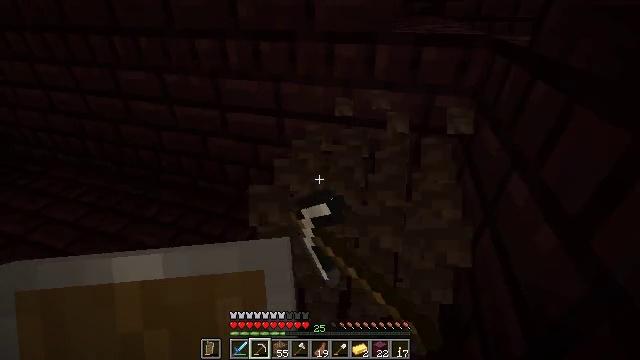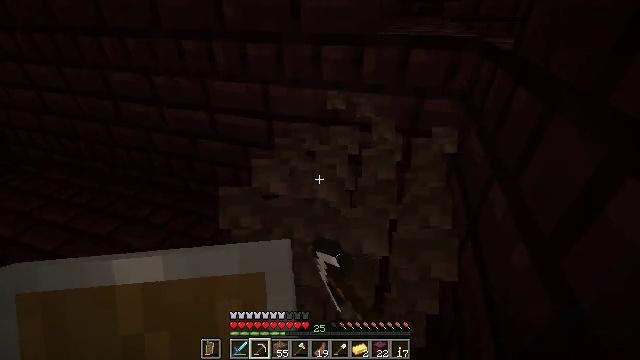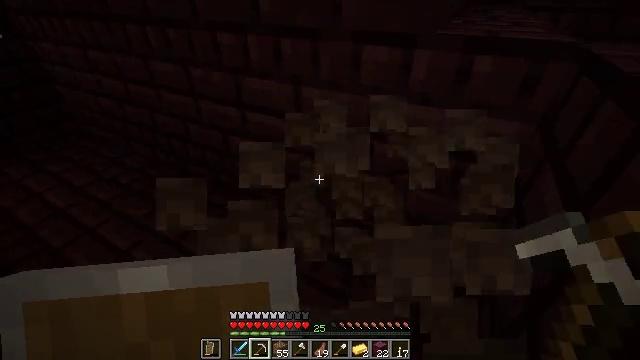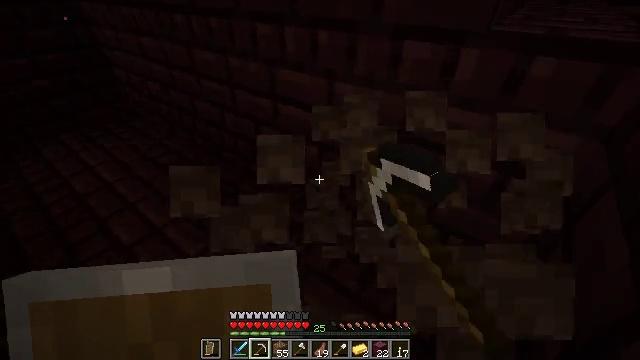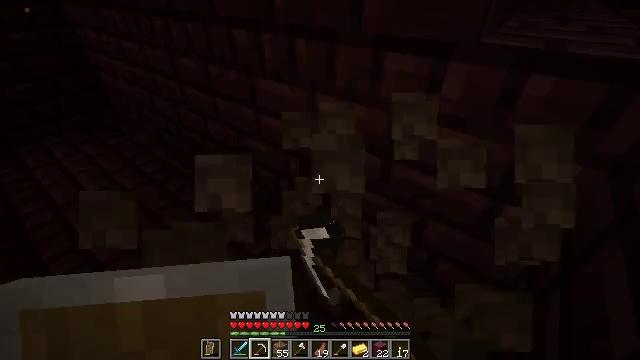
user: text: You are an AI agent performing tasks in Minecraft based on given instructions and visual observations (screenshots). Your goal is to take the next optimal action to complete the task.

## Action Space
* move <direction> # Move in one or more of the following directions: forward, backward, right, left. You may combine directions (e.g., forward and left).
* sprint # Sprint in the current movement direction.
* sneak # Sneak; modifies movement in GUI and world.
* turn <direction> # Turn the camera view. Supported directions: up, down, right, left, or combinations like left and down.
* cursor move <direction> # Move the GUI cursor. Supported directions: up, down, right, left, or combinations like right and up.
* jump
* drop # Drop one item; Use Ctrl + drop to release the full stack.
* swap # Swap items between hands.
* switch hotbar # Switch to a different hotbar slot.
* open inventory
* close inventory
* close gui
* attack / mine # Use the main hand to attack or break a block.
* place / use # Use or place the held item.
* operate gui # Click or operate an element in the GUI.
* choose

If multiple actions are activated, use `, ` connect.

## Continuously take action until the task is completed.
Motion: motion action
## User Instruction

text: Collect soul sand blocks.
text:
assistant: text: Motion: move forward and move right, attack / mine
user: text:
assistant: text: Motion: move forward and move right, turn left and down, attack / mine
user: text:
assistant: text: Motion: move forward and move right, turn left and down, attack / mine
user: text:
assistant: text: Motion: move forward and move right, attack / mine
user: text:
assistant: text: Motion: attack / mine